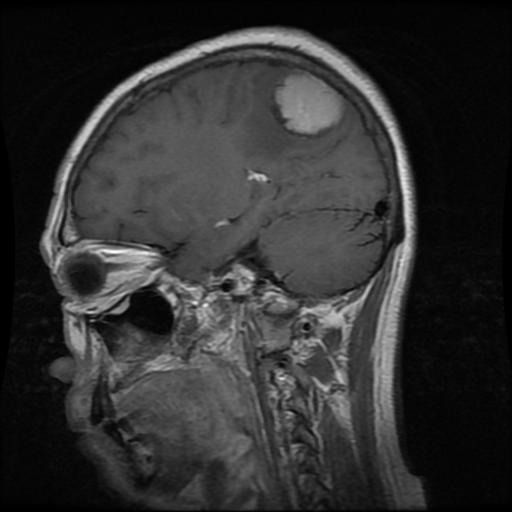
Label: meningioma